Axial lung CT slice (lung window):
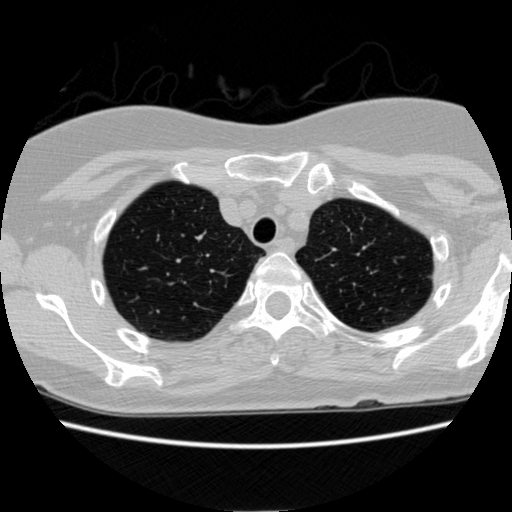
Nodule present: no